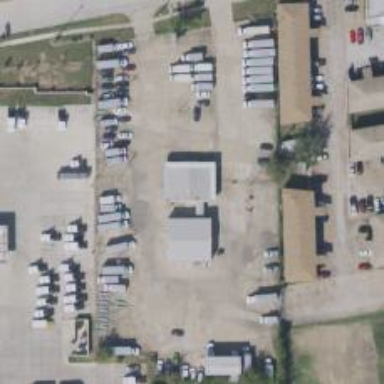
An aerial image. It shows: Car rental facility.